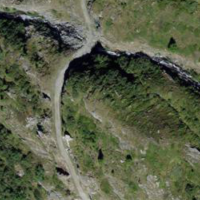
EUNIS habitat code: 31
Species observed at this site:
Parnassius phoebus
Aster alpinus